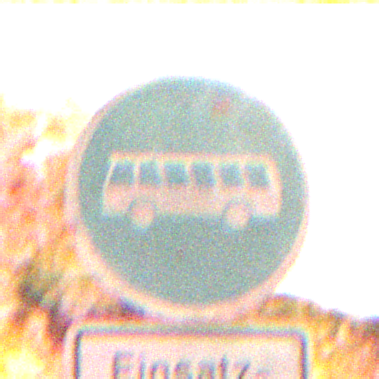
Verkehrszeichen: Busssonderstreifen
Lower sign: BesondereFahrzeugeUndTransportgueter3
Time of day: Night
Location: Outdoor (Nature)
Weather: Clear
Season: NotSpecified
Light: Natural